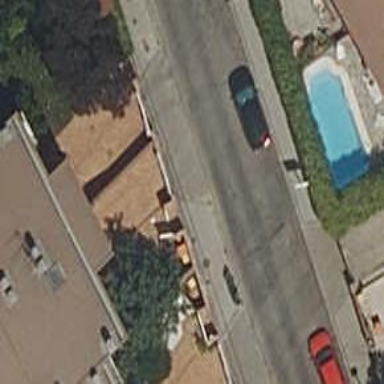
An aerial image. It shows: Sidewalk.